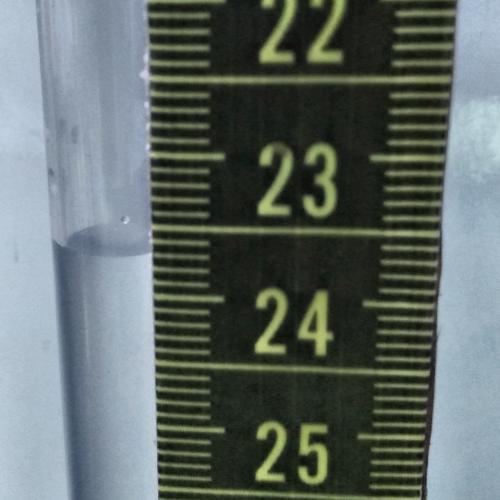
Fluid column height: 23.7 cm